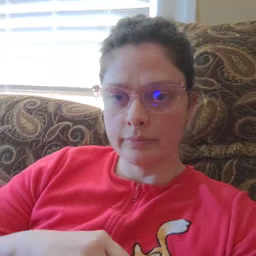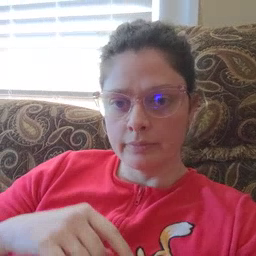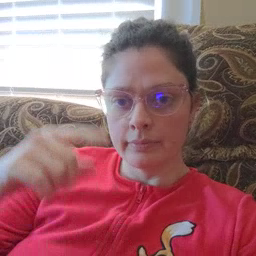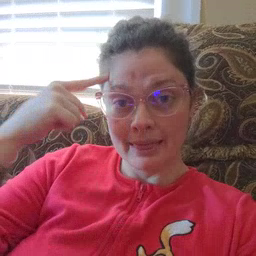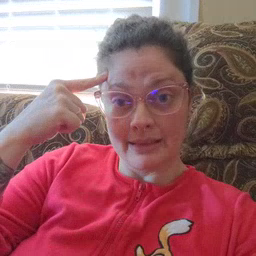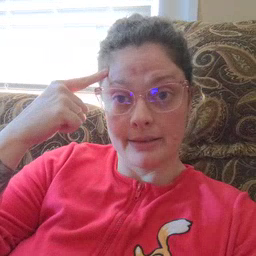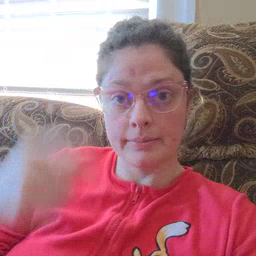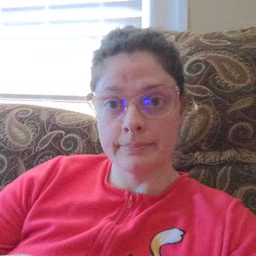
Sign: think